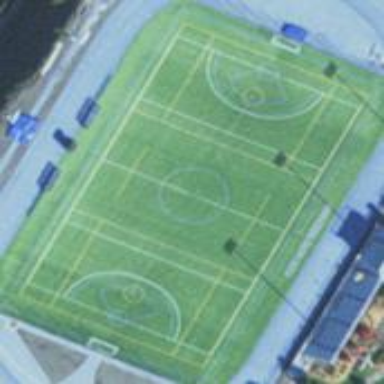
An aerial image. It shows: Artificial turf soccer pitch for leisure sport activities.